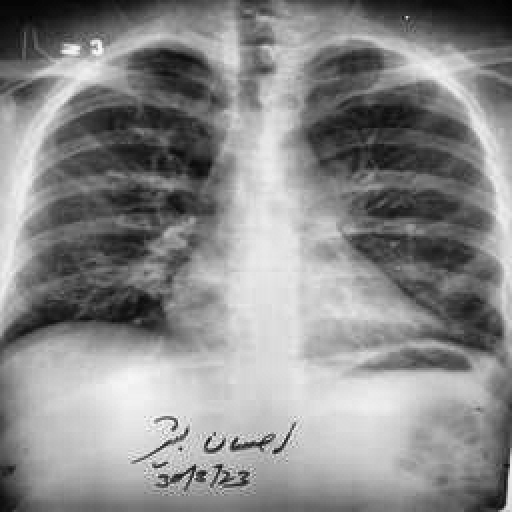
Finding: TUBERCULOSIS